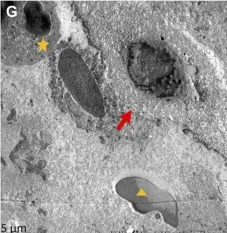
Symptoms, MRL image, and electron photomicrographs of skin biopsy. (F,G) Fractured capillary walls (red arrows), perivascular neutrophils ( ) and erythrocytes.
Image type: pathology (giemsa)